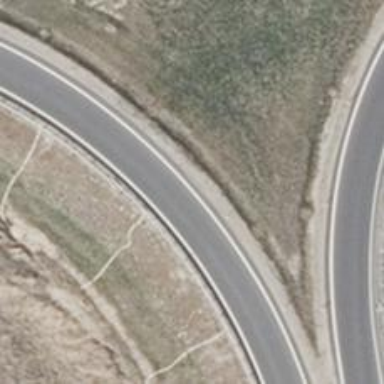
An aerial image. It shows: Asphalt motorway link.